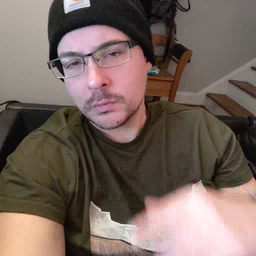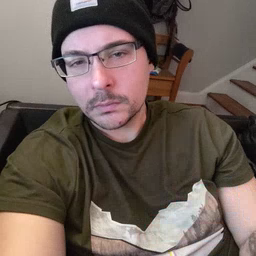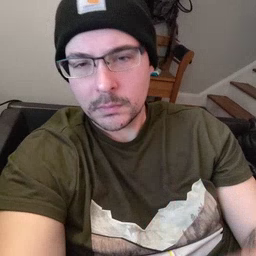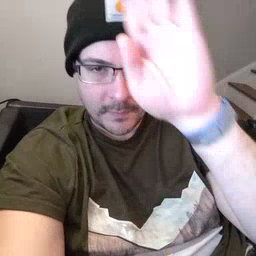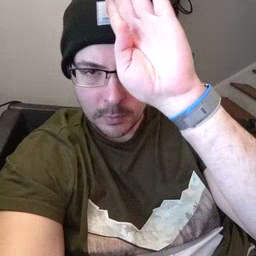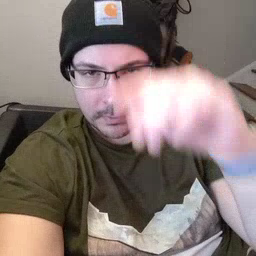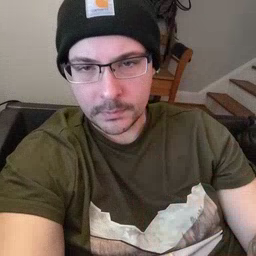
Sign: fireman